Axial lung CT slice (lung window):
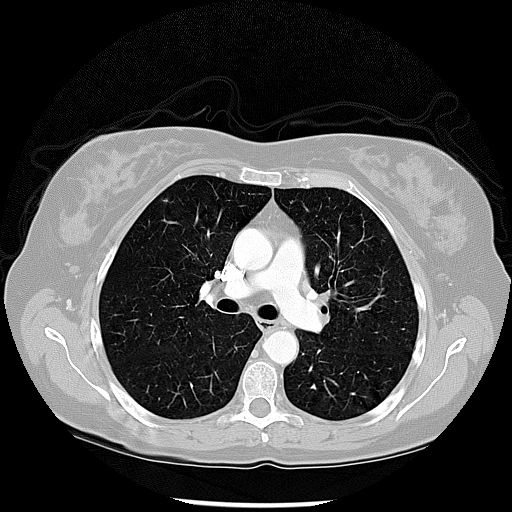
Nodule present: yes
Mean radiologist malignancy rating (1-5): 2.5